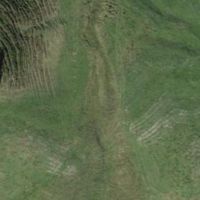
EUNIS habitat code: 23
Species observed at this site:
Plantago alpina